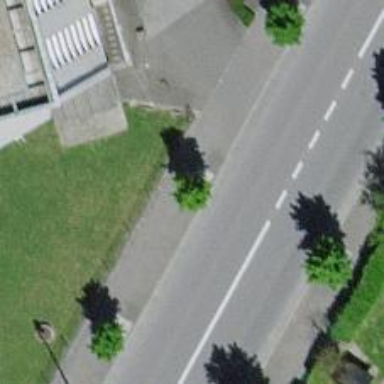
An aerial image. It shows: Beautiful avenue lined with broadleaved trees.